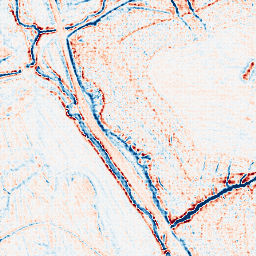
Category: edge_preserving
Decomposition family: anisotropic_diffusion
Decomposition parameters: iterations: 10
kappa: 30
gamma: 0.15
Upsampling method: sinc_hamming
Upsampling parameters: scale: 4
kernel_size: 4
Upsampling scale: 4